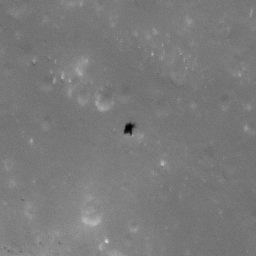
Pit: Messier A 2b
Host crater: Messier A
Host type: impact_melt
Lunar coordinates: latitude -2.017, longitude 46.902